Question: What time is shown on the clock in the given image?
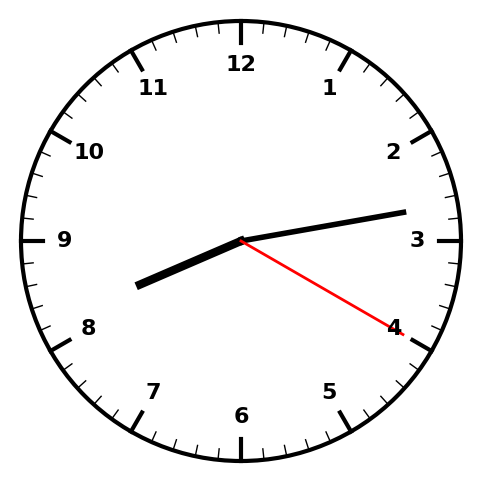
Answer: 08:13:20